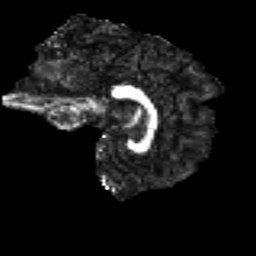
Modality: FA
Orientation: sagittal
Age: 28
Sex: male
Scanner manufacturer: ge
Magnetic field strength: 3 T
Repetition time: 7.8 s
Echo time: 0.0608 s